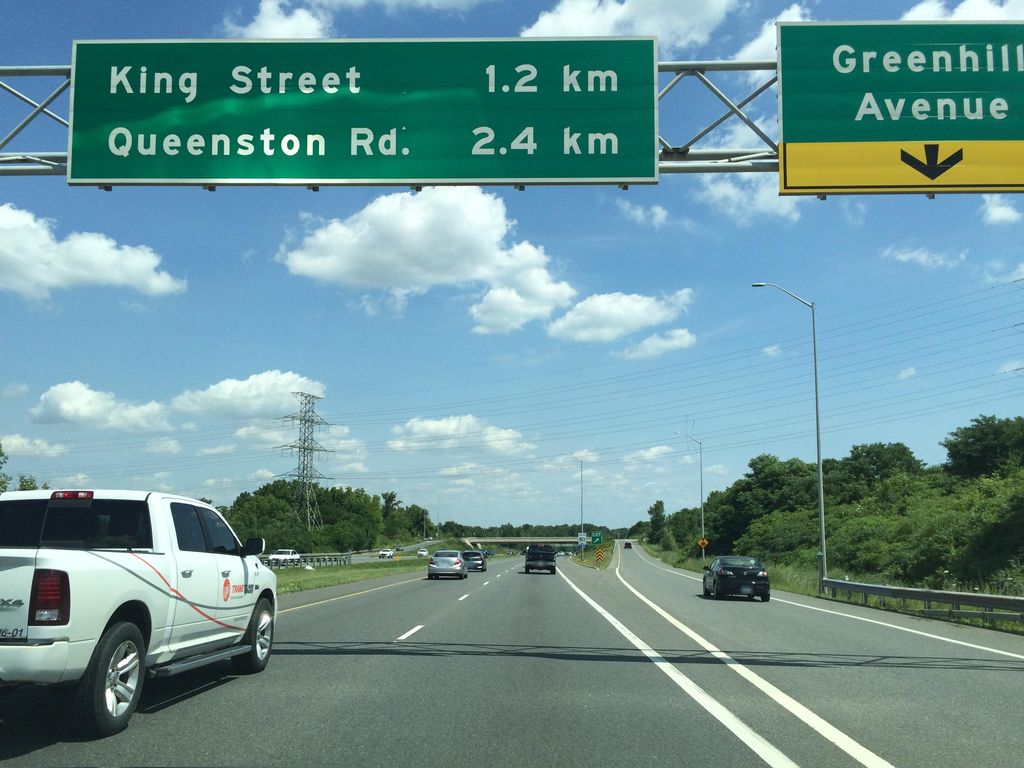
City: hamilton